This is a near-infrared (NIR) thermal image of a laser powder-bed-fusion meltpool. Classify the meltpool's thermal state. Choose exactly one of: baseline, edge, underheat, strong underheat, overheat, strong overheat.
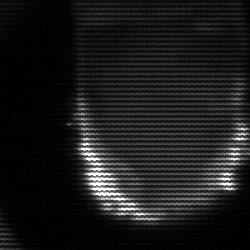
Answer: baseline